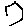
Label: hexagon